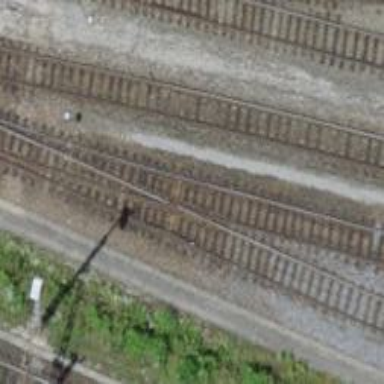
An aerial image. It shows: Single-track railway siding with electrified contact line. The voltage is 3000 and 15000.